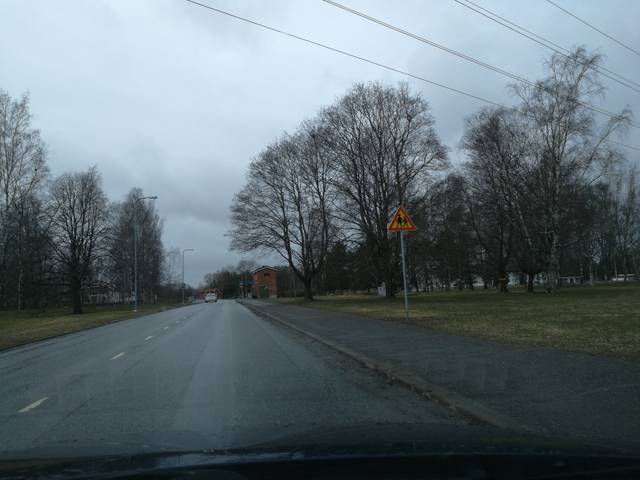
Region: Finland
Coordinates: 61.497, 21.793